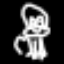
Label: frog